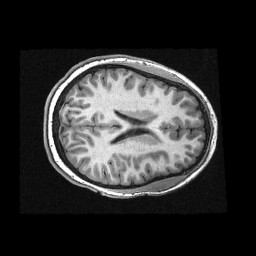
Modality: T1w
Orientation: axial
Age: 11
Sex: female
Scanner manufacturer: siemens
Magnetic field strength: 3 T
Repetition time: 2.3 s
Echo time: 0.00336 s